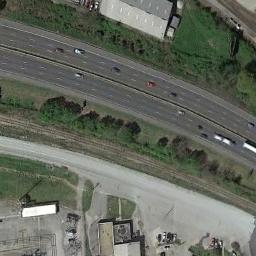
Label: freeway